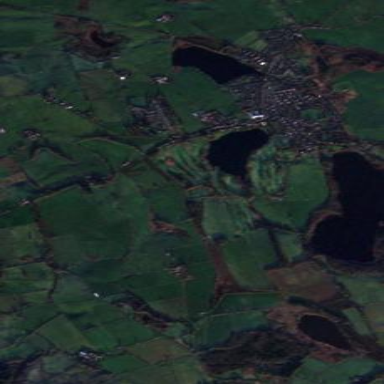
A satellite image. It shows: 18-hole golf course situated within leisure land.